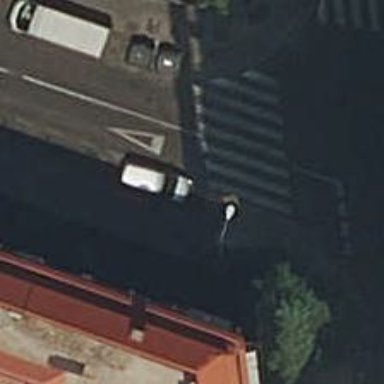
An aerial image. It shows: Uncontrolled crossing on the road.